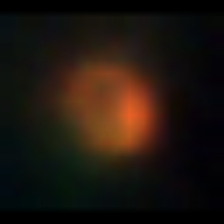
Taxon: NanoPlankton
Group: Other